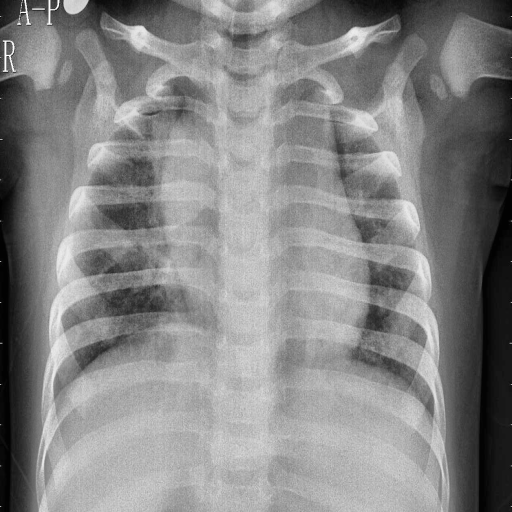
Finding: PNEUMONIA